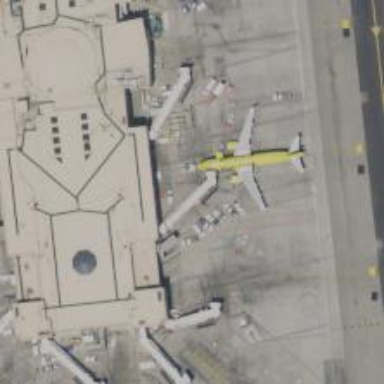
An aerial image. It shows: Airport gate.